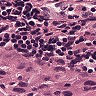
Metastatic tissue present: yes